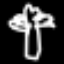
Label: palm tree